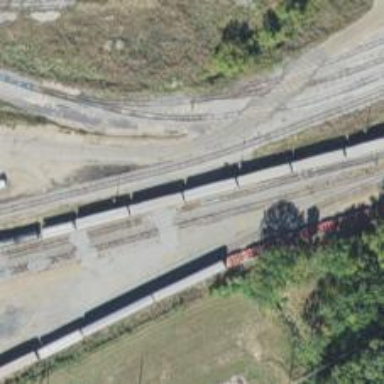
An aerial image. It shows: Railway spur service.